Question: I have the R bug and having a play with the possibilities but getting very lost. I want to try and colour segments of a density plot with a condition '>' to indicate bins. In my head it look like:

...but not quartile or % change dependant.
My data shows; x = duration (number of days) and y = frequency. I would like the plot to colour split on 3 month intervals up to 12 months and one colour after (using working days i.e. 63 = 3 months).
I have had a go, but really not sure where to start!
'''
ggplot(df3, aes(x=Investigation.Duration))+
geom_density(fill = W.S_CleanNA$Investigation.Duration[W.S_CleanNA$Investigation.Duration>0],
fill = W.S_CleanNA$Investigation.Duration[W.S_CleanNA$Investigation.Duration>63], color = "white",
fill = W.S_CleanNA$Investigation.Duration[W.S_CleanNA$Investigation.Duration>127], color = "light Grey",
fill = W.S_CleanNA$Investigation.Duration[W.S_CleanNA$Investigation.Duration>190], color = "medium grey",
fill = W.S_CleanNA$Investigation.Duration[W.S_CleanNA$Investigation.Duration>253], color = "dark grey",
fill = W.S_CleanNA$Investigation.Duration[W.S_CleanNA$Investigation.Duration>506], color = "black")+
ggtitle ("Investigation duration distribution in 'Wales' complexity sample")+
geom_text(aes(x=175, label=paste0("Mean, 136"), y=0.0053))+
geom_vline(xintercept = c(136.5), color = "red")+
geom_text(aes(x=80, label=paste0("Median, 129"), y=0.0053))+
geom_vline(xintercept = c(129.5), color = "blue")
'''
Any really simple help much appreciated.
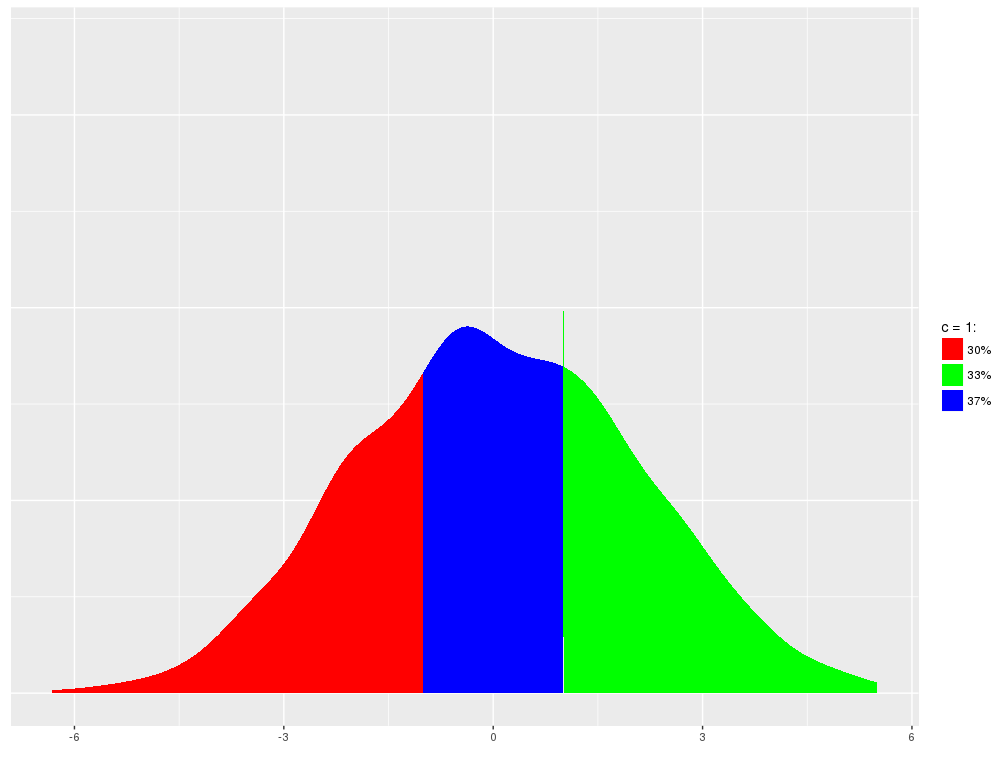
Answer: Unfortunately, you can't do this directly with 'geom_density', as "under the hood" it is built with a single polygon, and a polygon can only have a single fill. The only way to do this is to have multiple polygons, and you need to build them yourself.
Fortunately, this is easier than it sounds.
There was no sample data in the question, so we will create a plausible distribution with the same median and mean:
'''
#> Simulate data
set.seed(69)
df3 <- data.frame(Investigation.Duration = rgamma(1000, 5, 1/27.7))
round(median(df3$Investigation.Duration))
#> [1] 129
round(mean(df3$Investigation.Duration))
#> [1] 136
# Get the density as a data frame
dens <- density(df3$Investigation.Duration)
dens <- data.frame(x = dens$x, y = dens$y)
# Exclude the artefactual times below zero
dens <- dens[dens$x > 0, ]
# Split into bands of 3 months and group > 12 months together
dens$band <- dens$x %/% 63
dens$band[dens$band > 3] <- 4
# This us the complex bit. For each band we want to add a point on
# the x axis at the upper and lower ltime imits:
dens <- do.call("rbind", lapply(split(dens, dens$band), function(df) {
df <- rbind(df[1,], df, df[nrow(df),])
df$y[c(1, nrow(df))] <- 0
df
}))
'''
Now we have the polygons, it's just a case of drawing and labelling appropriately:
'''
library(ggplot2)
ggplot(dens, aes(x, y)) +
geom_polygon(aes(fill = factor(band), color = factor(band))) +
theme_minimal() +
scale_fill_manual(values = c("#003f5c", "#58508d", "#bc5090",
"#ff6361", "#ffa600"),
name = "Time",
labels = c("Less than 3 months",
"3 to 6 months",
"6 to 9 months",
"9 to 12 months",
"Over 12 months")) +
scale_colour_manual(values = c("#003f5c", "#58508d", "#bc5090",
"#ff6361", "#ffa600"),
guide = guide_none()) +
labs(x = "Days since investigation started", y = "Density") +
ggtitle ("Investigation duration distribution in 'Wales' complexity sample") +
geom_text(aes(x = 175, label = paste0("Mean, 136"), y = 0.0053),
check_overlap = TRUE)+
geom_vline(xintercept = c(136.5), linetype = 2)+
geom_text(aes(x = 80, label = paste0("Median, 129"), y = 0.0053),
check_overlap = TRUE)+
geom_vline(xintercept = c(129.5), linetype = 2)
'''
<URL>